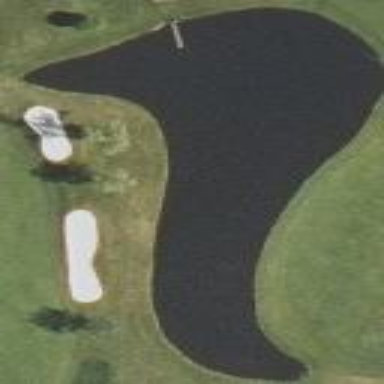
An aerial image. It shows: Water hazard on golf course. The hazard is natural water feature.